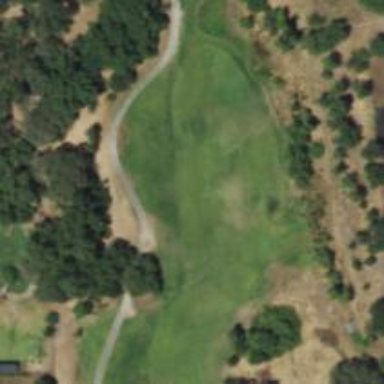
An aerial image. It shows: View of golf hole.